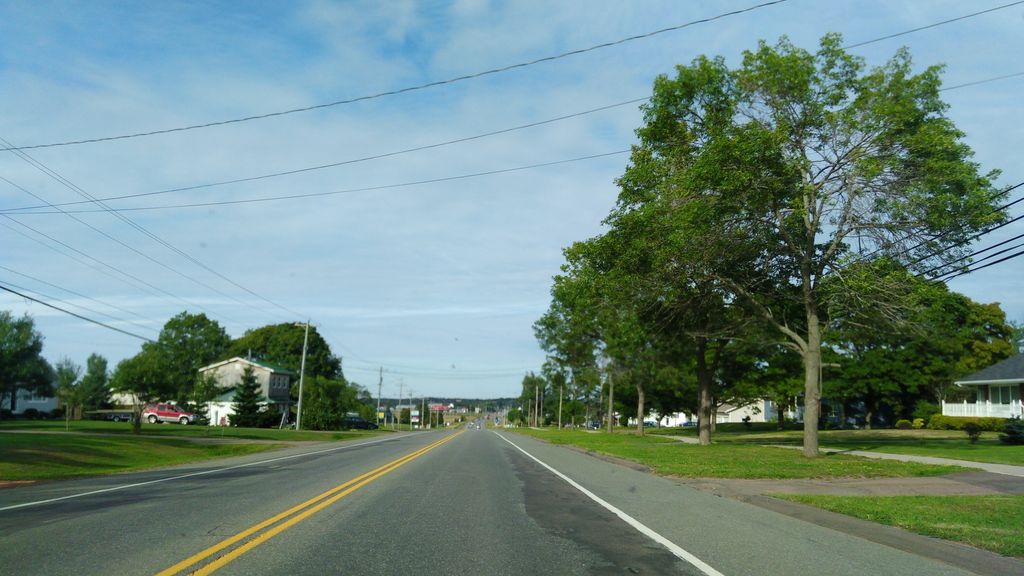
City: charlottetown